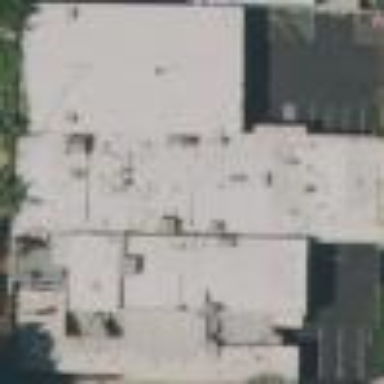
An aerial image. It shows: Warehouse.